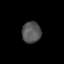
Tissue: lung
Cell type: Epithelial cells
Senescence score: 0.5446
Nuclear area (px): 396
Mean DAPI intensity: 85.412